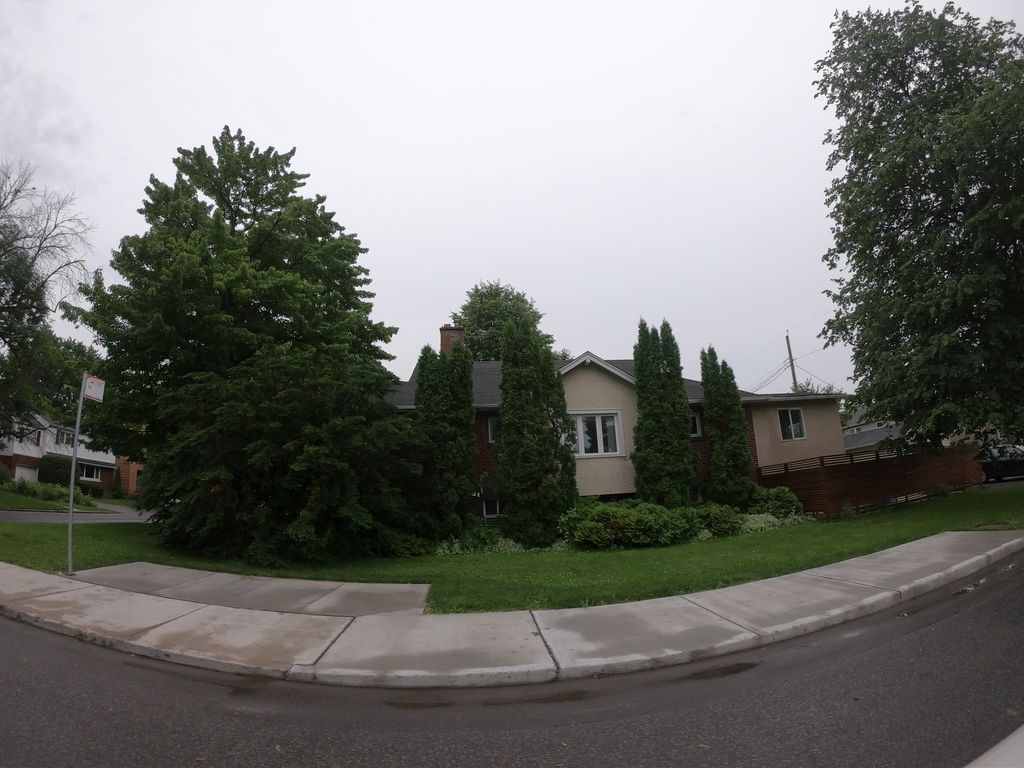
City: ottawa-gatineau